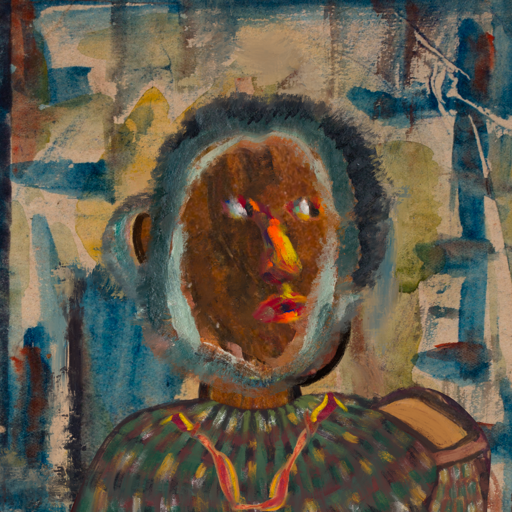
Background: Orphan, Head And Neck Side: Mosgoul, Face Side: An_Impression, Bust: After_Raid, Hair Side: Boggyland, Head Accessory: Blank, Second Necklace: Gypsy_Mother_1, Necklace: Blank, Baby: Blank